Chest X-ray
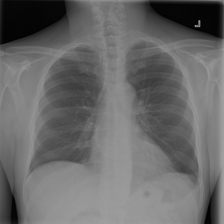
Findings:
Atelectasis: negative
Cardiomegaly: negative
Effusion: negative
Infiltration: positive
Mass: negative
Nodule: negative
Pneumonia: negative
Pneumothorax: negative
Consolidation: negative
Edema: negative
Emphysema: negative
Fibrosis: negative
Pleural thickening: negative
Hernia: negative